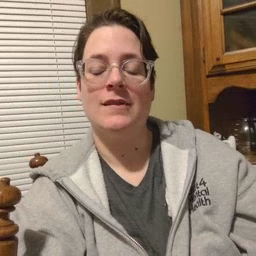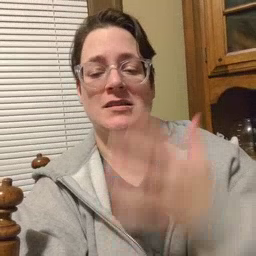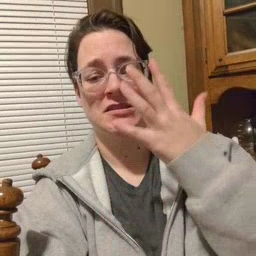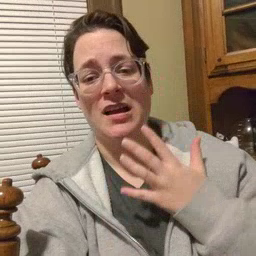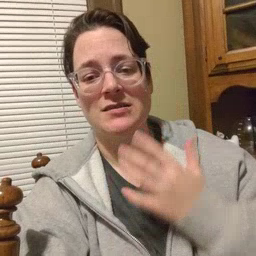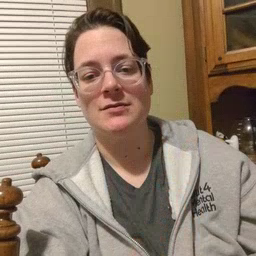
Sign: sad